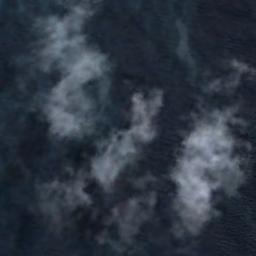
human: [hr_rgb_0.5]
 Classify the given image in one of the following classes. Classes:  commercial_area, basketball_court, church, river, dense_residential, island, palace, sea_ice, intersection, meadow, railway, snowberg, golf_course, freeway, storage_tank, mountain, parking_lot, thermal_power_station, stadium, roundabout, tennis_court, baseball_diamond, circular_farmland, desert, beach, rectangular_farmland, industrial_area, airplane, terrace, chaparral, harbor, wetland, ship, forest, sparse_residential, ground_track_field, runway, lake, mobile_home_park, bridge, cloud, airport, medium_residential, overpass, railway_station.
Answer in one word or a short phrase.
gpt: cloud